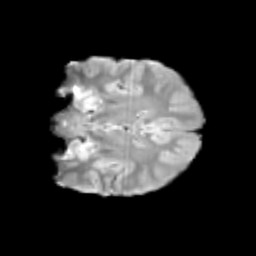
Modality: T2w
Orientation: coronal
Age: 12
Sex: female
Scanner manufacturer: siemens
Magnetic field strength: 3 T
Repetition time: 3.8 s
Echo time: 0.07 s